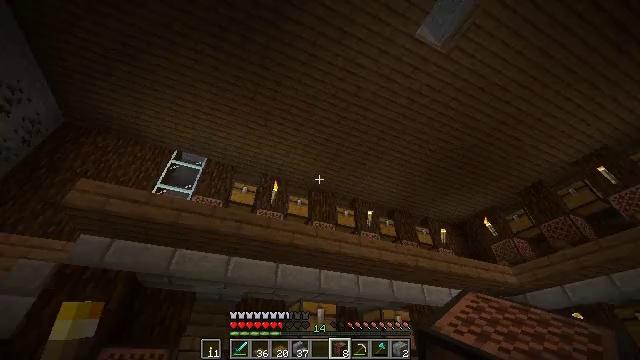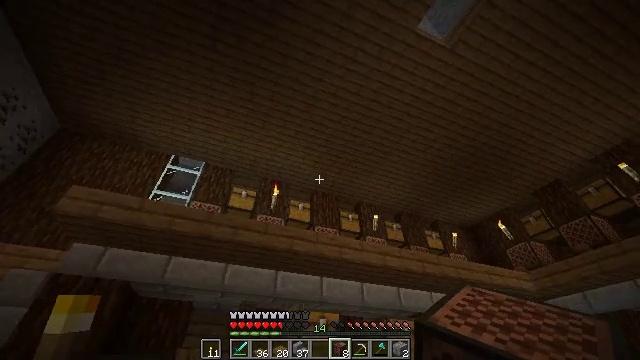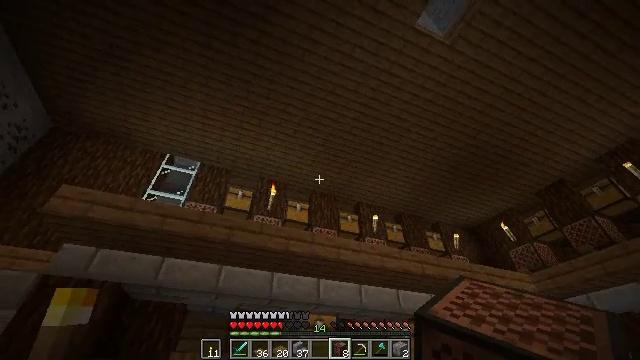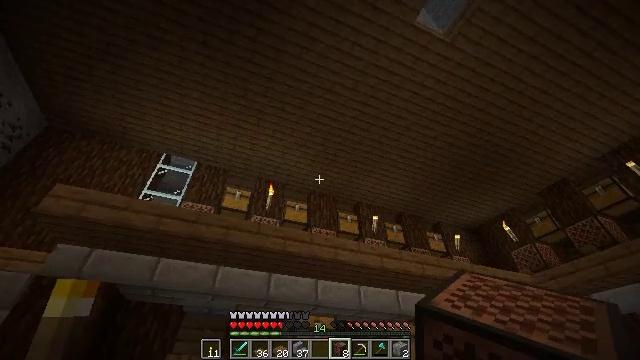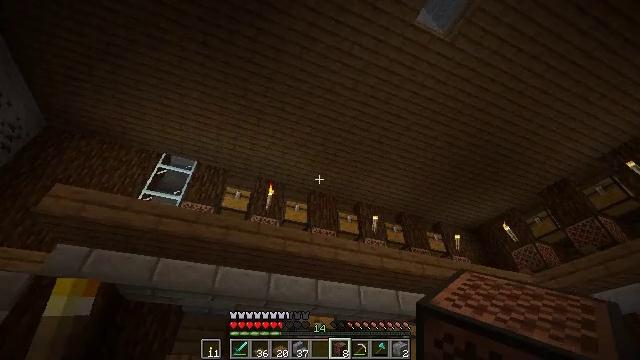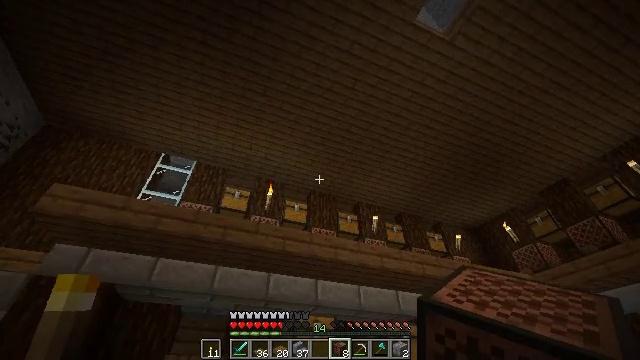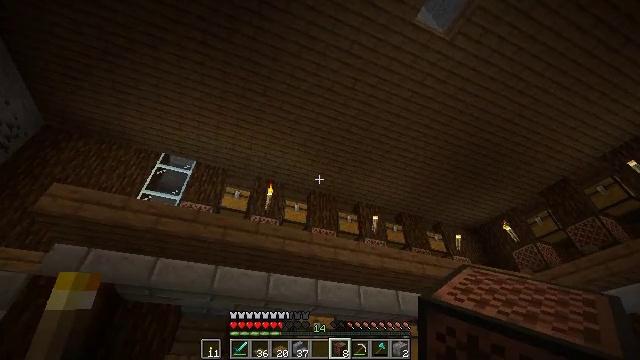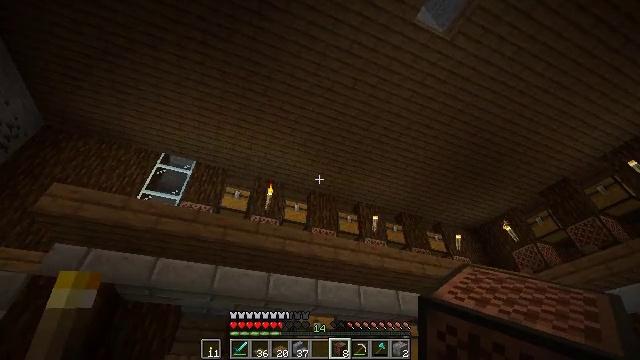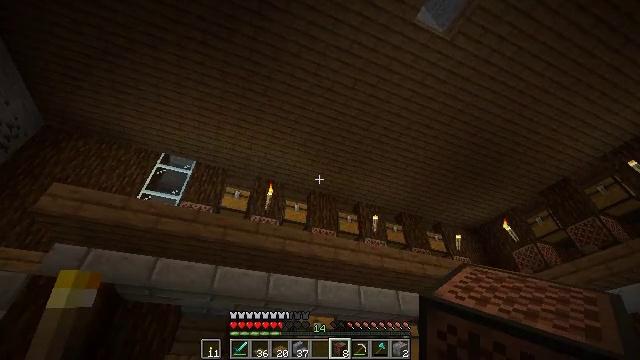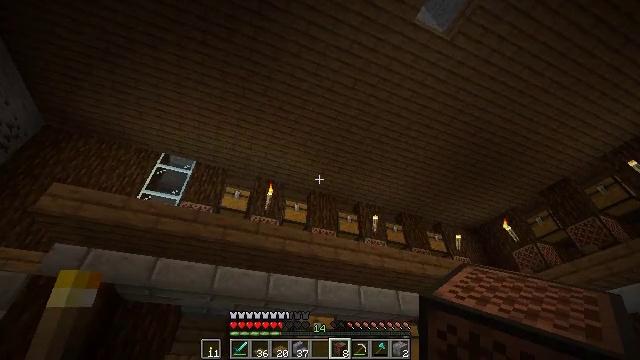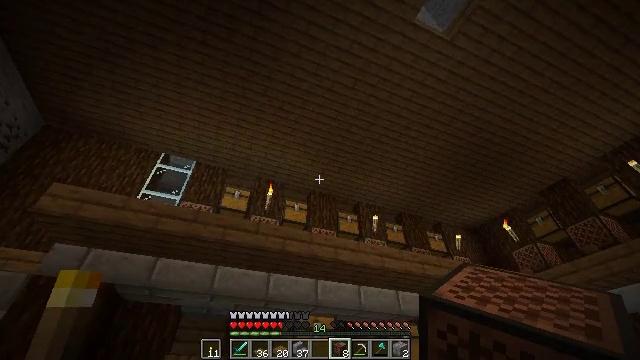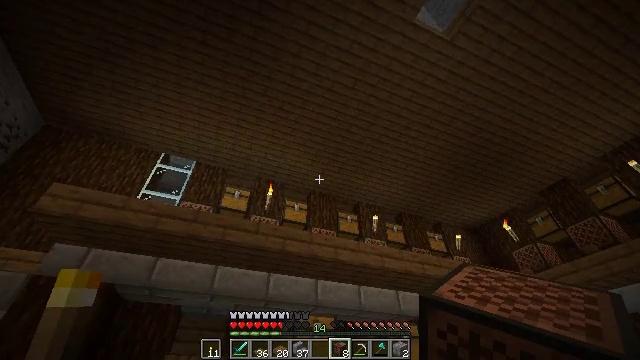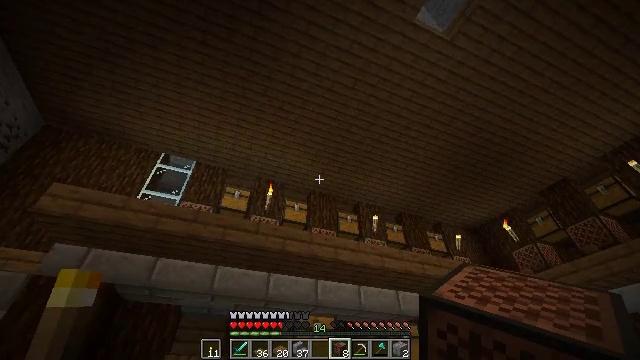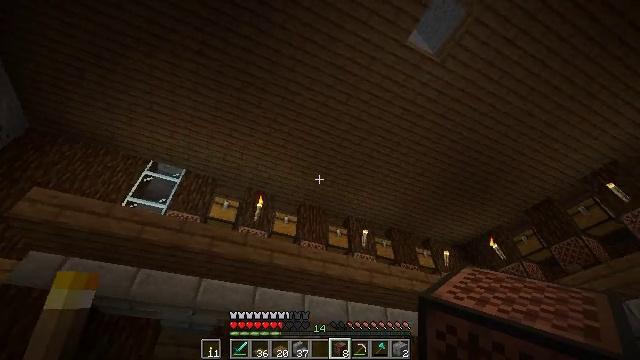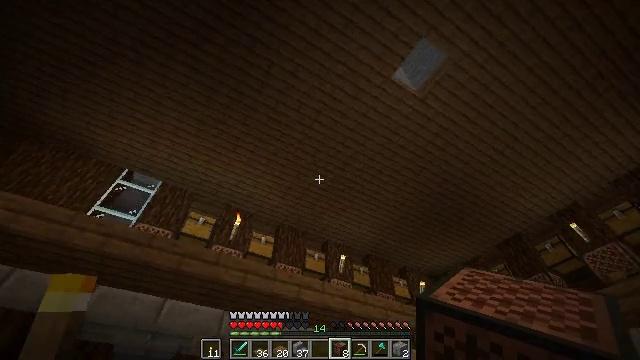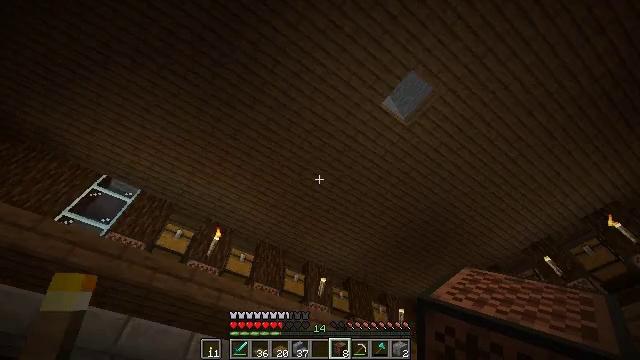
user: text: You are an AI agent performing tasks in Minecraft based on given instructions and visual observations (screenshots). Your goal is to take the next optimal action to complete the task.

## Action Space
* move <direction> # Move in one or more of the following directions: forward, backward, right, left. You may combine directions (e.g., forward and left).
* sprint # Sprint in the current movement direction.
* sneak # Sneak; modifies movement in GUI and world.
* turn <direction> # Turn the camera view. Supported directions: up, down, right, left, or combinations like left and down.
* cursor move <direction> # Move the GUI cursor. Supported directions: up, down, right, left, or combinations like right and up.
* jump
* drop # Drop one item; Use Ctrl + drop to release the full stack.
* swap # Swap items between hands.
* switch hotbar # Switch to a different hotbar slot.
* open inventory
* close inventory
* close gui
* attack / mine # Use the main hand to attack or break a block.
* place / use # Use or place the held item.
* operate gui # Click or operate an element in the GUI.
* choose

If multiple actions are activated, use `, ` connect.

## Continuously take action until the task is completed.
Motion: motion action
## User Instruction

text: Collect wheat crops.
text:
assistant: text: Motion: turn left
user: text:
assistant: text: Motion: no_op
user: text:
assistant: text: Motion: no_op
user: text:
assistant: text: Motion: no_op
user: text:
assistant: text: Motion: no_op
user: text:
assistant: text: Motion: no_op
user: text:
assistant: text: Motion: no_op
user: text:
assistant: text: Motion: no_op
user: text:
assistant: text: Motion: no_op
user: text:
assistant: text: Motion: no_op
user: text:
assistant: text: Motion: no_op
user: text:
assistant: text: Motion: no_op
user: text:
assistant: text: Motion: turn right and up
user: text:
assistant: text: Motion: turn right and up
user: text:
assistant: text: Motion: turn right and up
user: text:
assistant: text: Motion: turn right and up
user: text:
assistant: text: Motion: no_op
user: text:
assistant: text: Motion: no_op
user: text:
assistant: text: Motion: turn left and down
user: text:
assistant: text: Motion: turn left and down
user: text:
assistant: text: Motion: turn left and down
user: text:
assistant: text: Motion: turn left and down
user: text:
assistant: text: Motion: no_op
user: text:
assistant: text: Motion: no_op
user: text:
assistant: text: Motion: no_op
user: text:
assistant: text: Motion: no_op
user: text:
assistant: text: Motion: no_op
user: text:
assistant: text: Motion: no_op
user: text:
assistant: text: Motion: no_op
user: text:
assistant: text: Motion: no_op